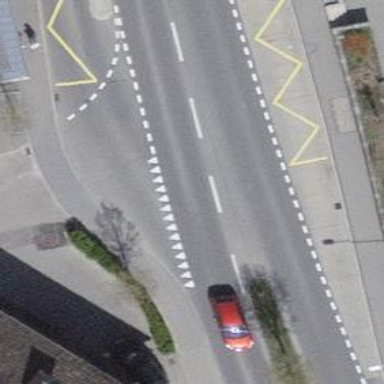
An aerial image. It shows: Road with "give way" sign.